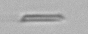
Label: fiber